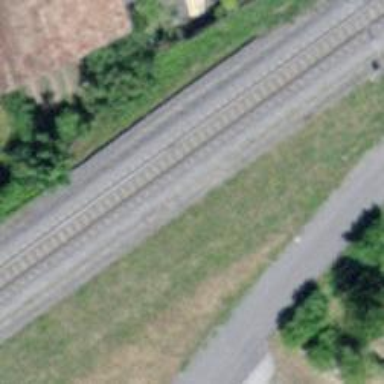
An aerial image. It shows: Narrow-gauge railway track with electrified contact line. The railway has one track.